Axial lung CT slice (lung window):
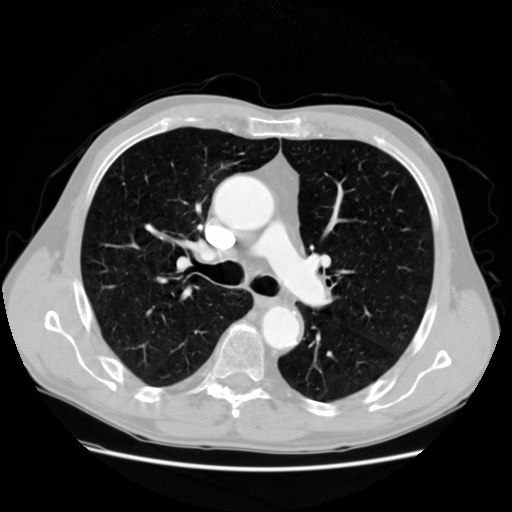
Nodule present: no